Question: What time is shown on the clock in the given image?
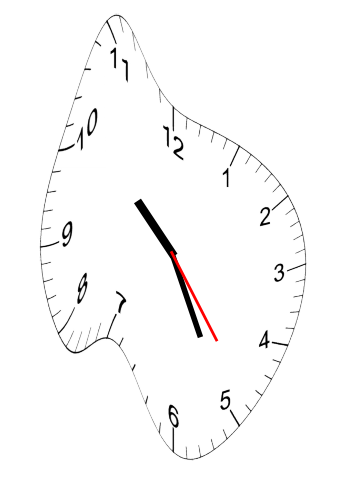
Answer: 10:25:24